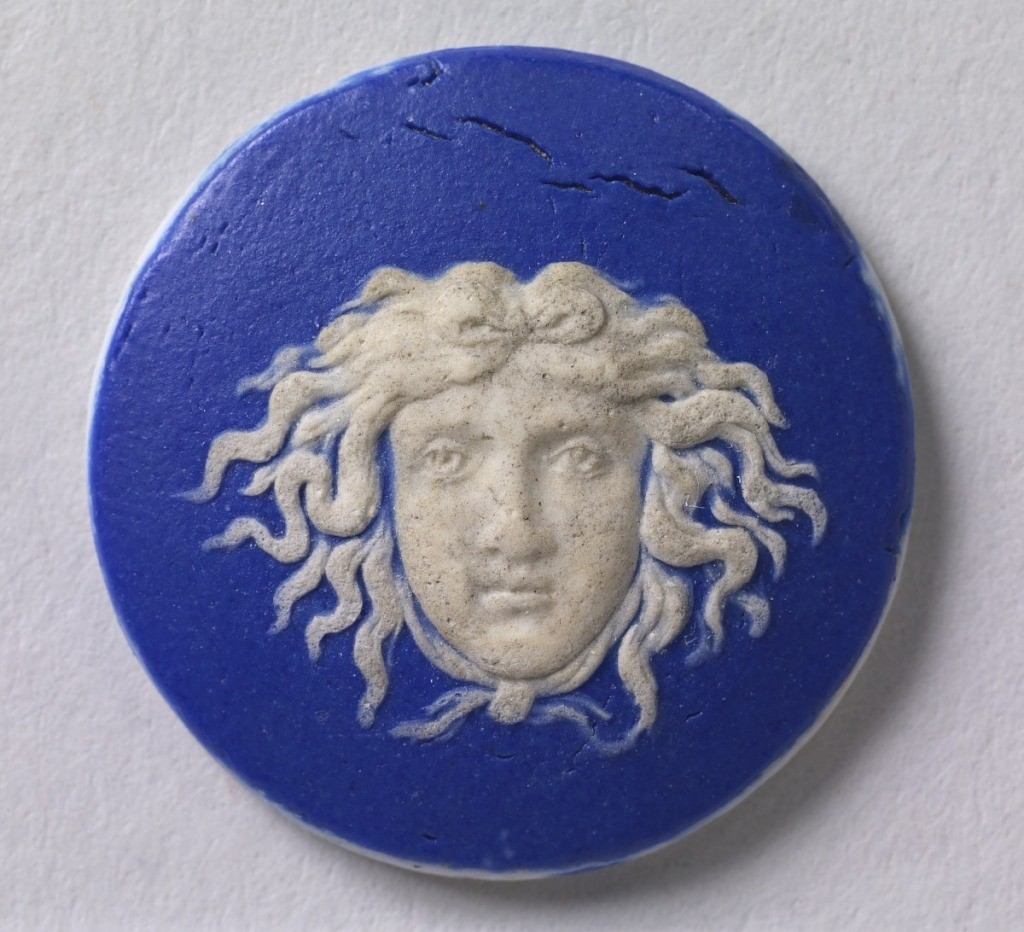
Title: Button
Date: late 18th century
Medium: Stoneware
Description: Medallion or mount in the style of Wedgwood Jasperware; ornamented with Medusa head shown full face; white on a blue ground.

In bag, stored with card 4